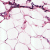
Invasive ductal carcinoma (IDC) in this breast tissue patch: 0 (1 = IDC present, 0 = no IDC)